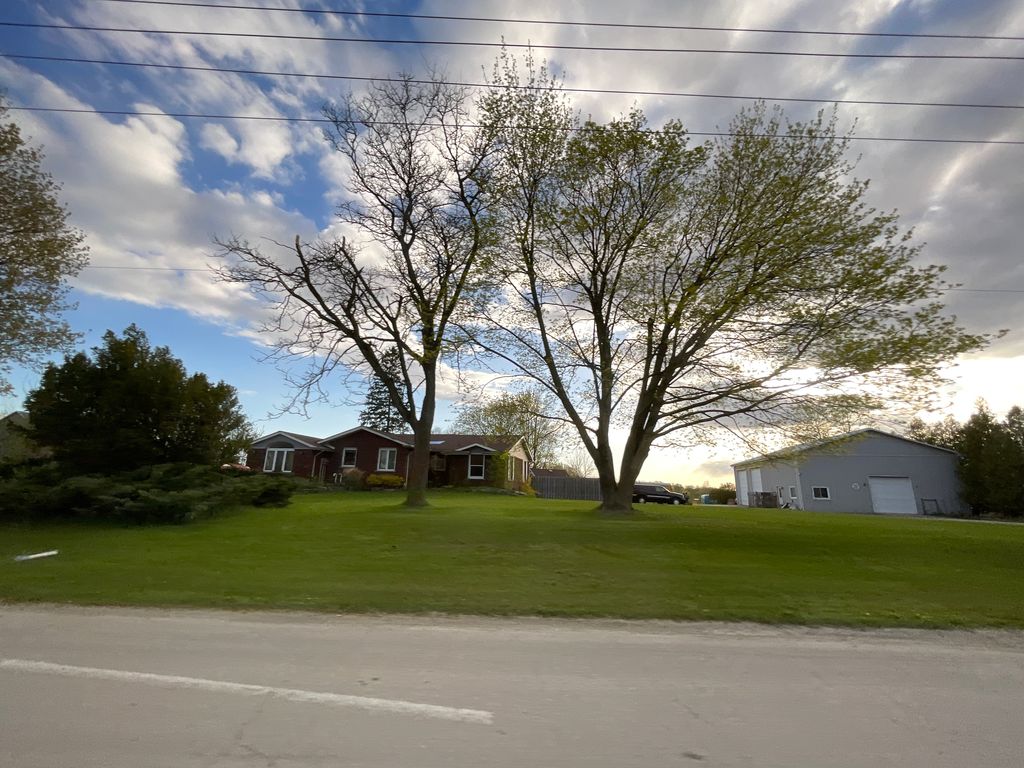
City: kitchener-waterloo